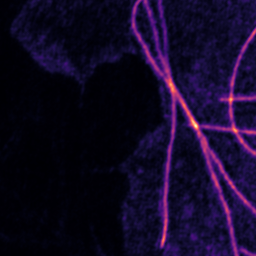
Label: Super-resolution Microtubules image